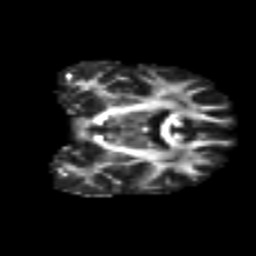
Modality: FA
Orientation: coronal
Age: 40
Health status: ill
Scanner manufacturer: philips
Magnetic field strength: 3 T
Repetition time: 9 s
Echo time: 0.127 s